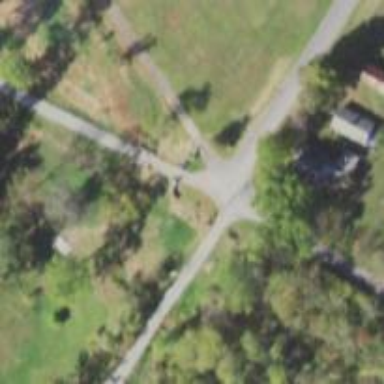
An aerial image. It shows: Residential road with bridge.